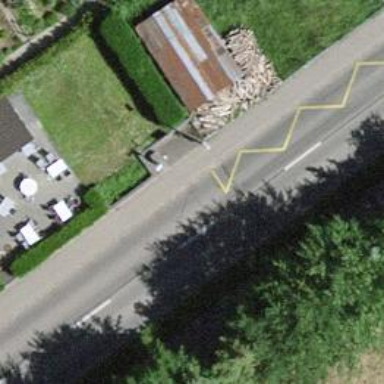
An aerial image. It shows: Platform for public transport. The platform is located by the road.